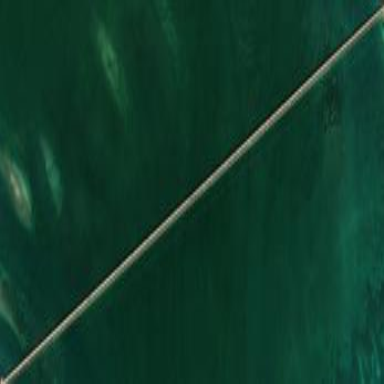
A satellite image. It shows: Man-made bridge.